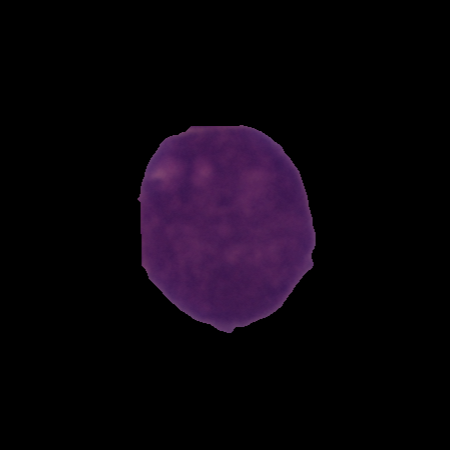
Label: cancer